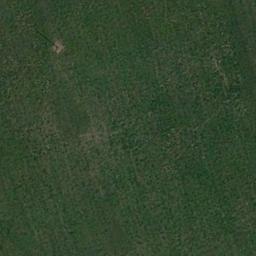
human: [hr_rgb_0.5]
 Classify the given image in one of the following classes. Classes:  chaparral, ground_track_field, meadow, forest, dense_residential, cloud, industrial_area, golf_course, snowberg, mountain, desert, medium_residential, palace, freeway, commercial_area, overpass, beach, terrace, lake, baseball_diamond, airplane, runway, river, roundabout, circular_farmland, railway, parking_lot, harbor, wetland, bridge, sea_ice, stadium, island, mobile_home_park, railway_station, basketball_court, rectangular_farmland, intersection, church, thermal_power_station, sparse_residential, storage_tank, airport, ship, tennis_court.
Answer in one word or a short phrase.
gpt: meadow